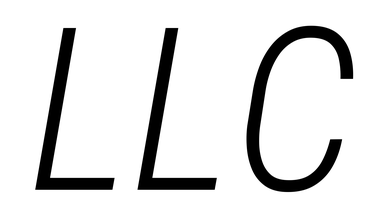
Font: Roboto-Italic_Condensed_Light_Italic